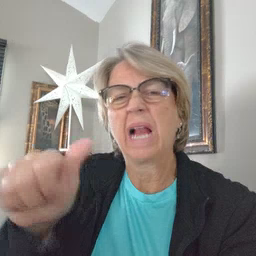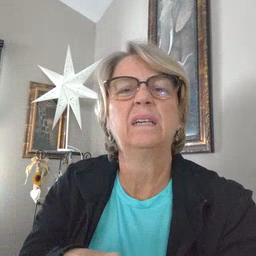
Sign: any